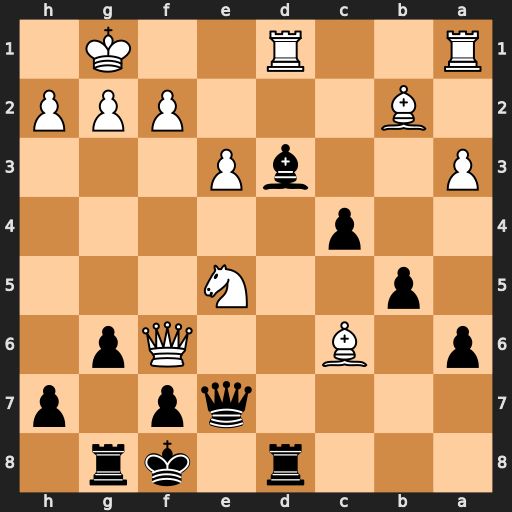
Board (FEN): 3r1kr1/4qp1p/p1B2Qp1/1p2N3/2p5/P2bP3/1B3PPP/R2R2K1
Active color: b
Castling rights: -
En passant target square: -
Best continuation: Qxf6 Nd7+ Rxd7 Bxf6 Rd6